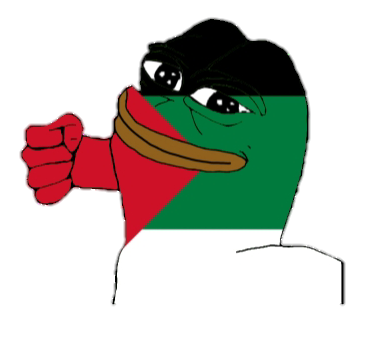
Label: 5_Pepe